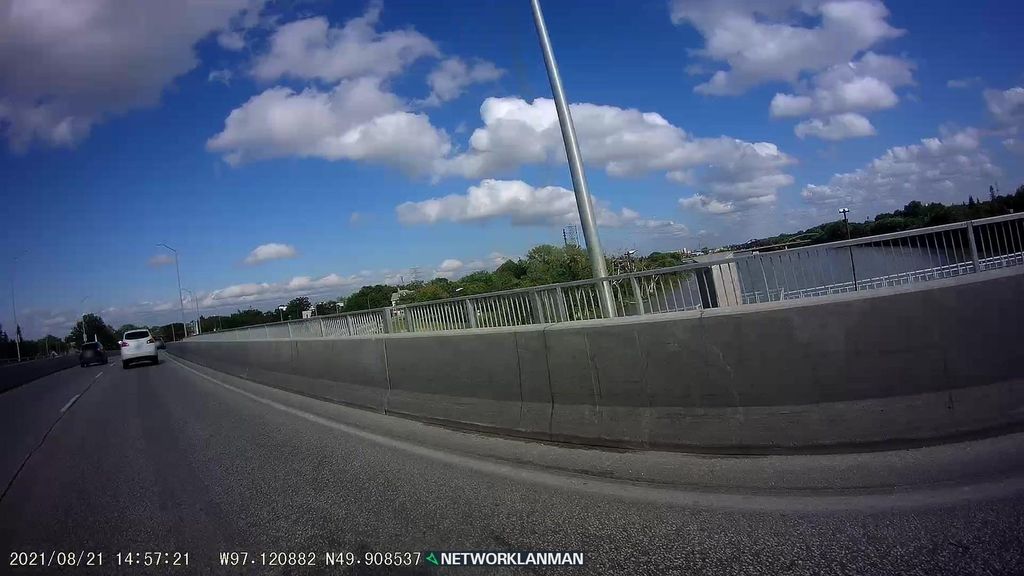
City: winnipeg